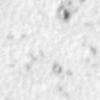
Label: no_change